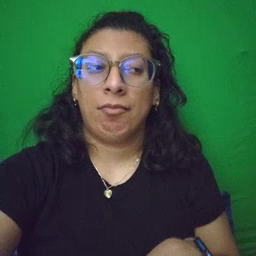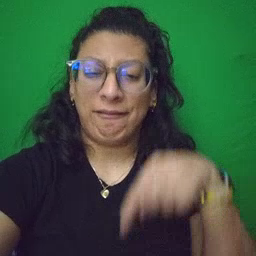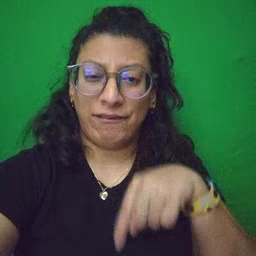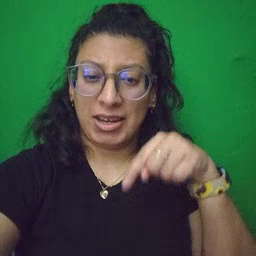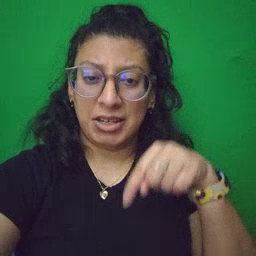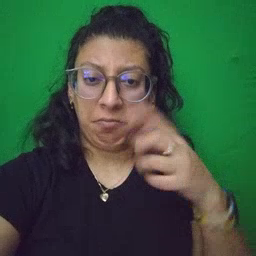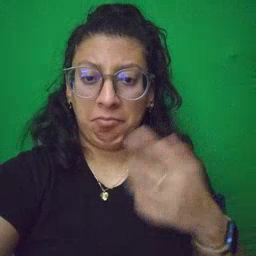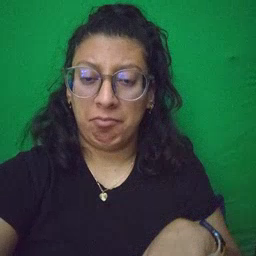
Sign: feet